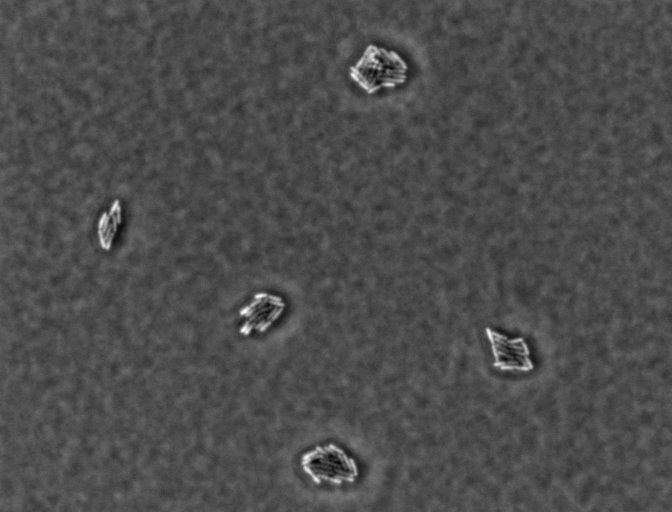
Salmonella enterica Typhimurium